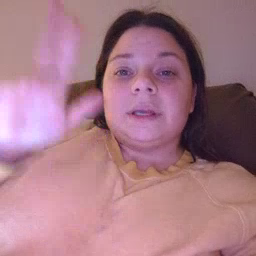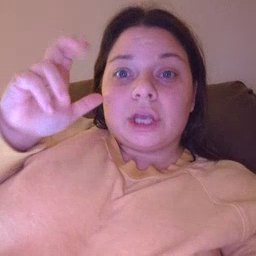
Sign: hear